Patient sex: M
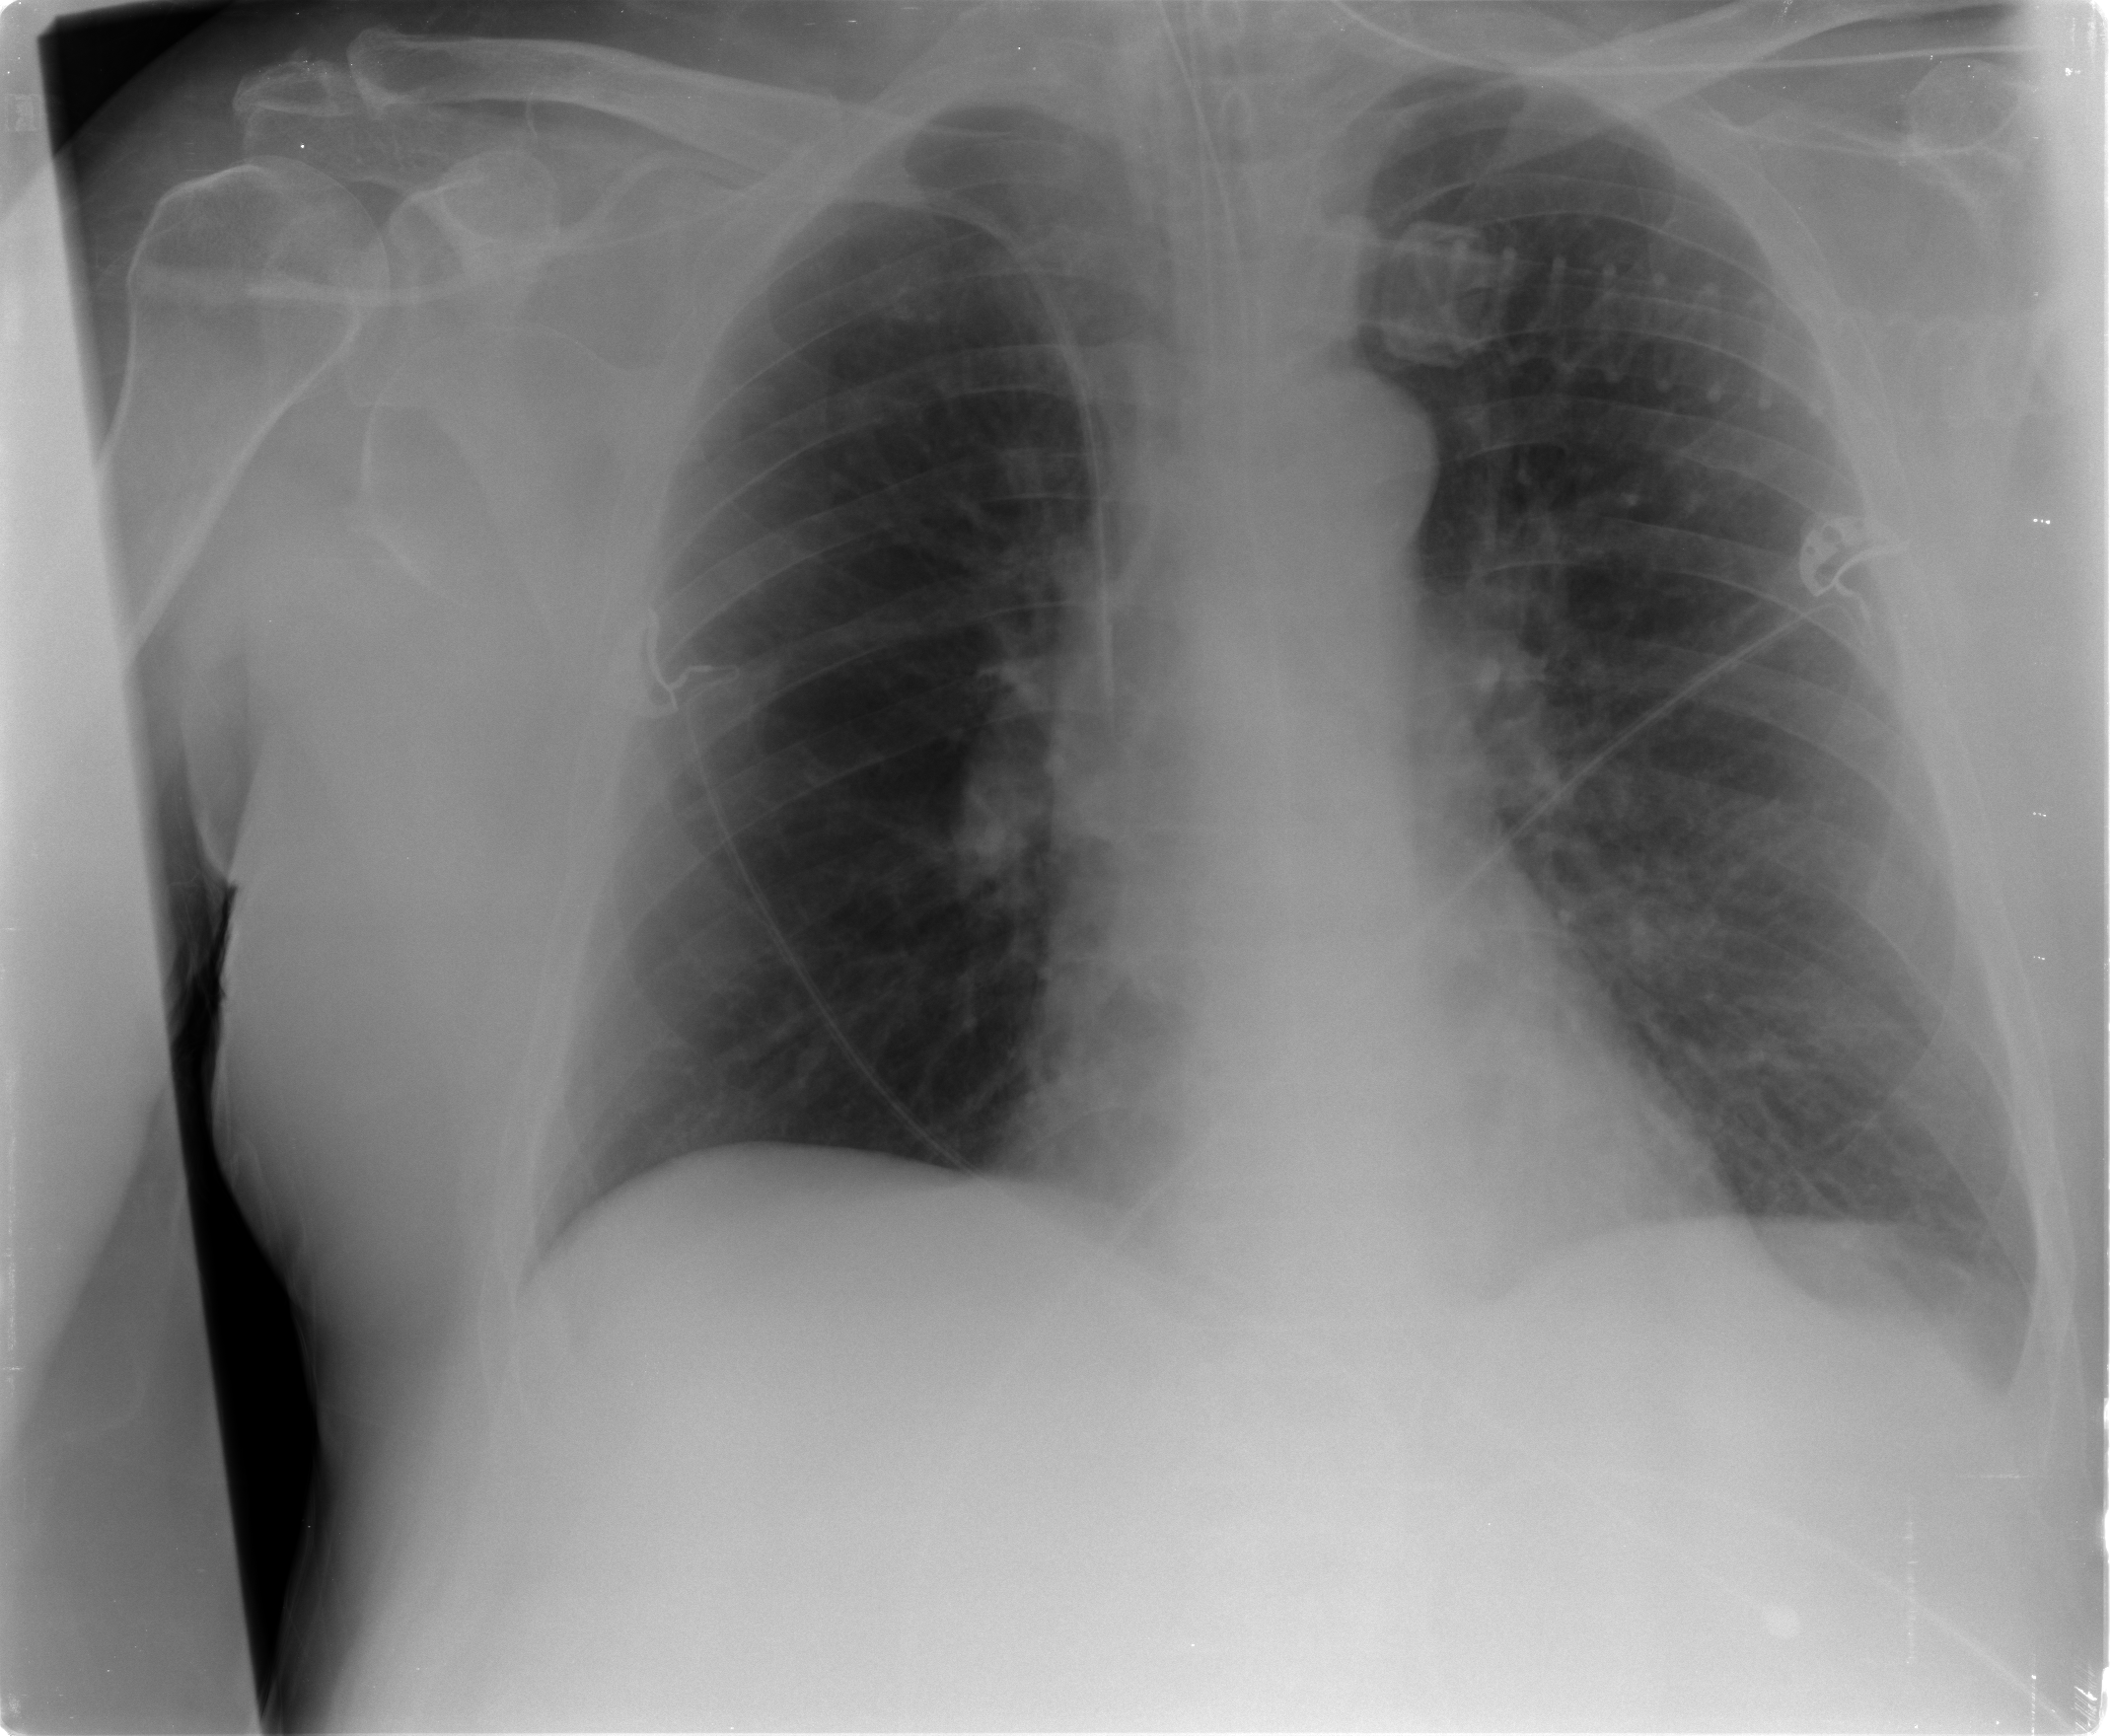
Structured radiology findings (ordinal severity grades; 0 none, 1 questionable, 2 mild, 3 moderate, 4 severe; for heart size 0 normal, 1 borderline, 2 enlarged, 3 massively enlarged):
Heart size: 0
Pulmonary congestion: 0
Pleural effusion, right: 0
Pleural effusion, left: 0
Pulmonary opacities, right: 0
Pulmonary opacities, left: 2
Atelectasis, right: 0
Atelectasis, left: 0